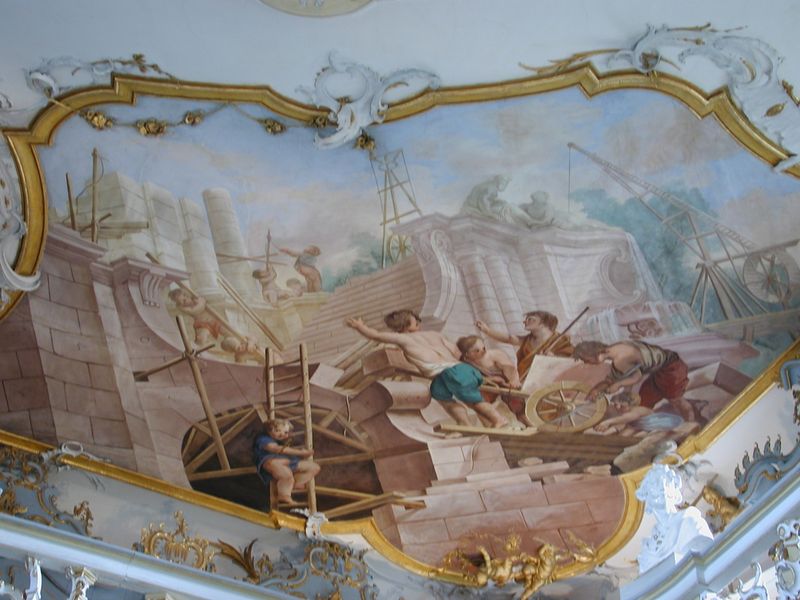
Titel: Deckenbilder in der Bibliothek von Bad Schussenried
Künstler: Franz Georg Hermann
Standort: Bad Schussenried, St. Magnus und Maria (EU - D - BW)
Schlagwörter: blau, himmel, säule, säulen, gebäude, malerei, jung, barock, steine, gold, decke, kind, kinder, mauer, arbeiter, rad, leiter, treppe, stuck, gerüst, antik, griechisch, tempel, deckengemälde, fresko, bau, baustelle, deckenmalerei, fesko, stafellei